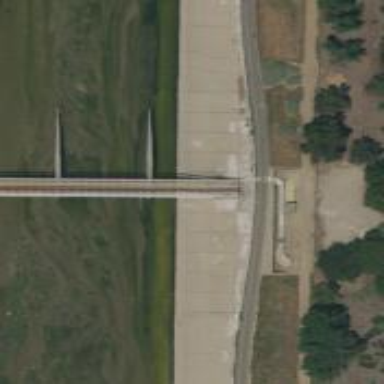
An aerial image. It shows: Bridge.